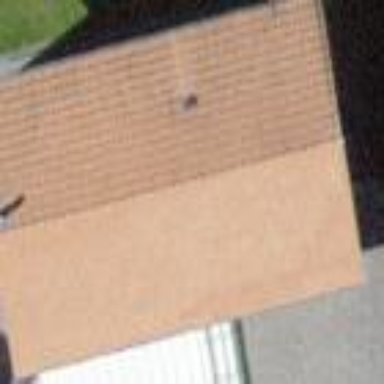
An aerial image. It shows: Residential building with gabled roof covered in roof tiles.